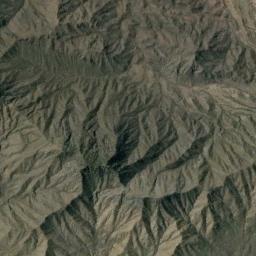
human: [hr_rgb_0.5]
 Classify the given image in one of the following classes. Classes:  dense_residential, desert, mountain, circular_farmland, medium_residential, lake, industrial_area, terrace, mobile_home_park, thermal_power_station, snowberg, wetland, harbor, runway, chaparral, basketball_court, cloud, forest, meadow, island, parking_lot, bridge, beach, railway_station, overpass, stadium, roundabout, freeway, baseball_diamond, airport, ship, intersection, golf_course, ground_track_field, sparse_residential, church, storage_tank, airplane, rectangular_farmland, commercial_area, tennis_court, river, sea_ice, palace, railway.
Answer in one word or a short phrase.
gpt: mountain